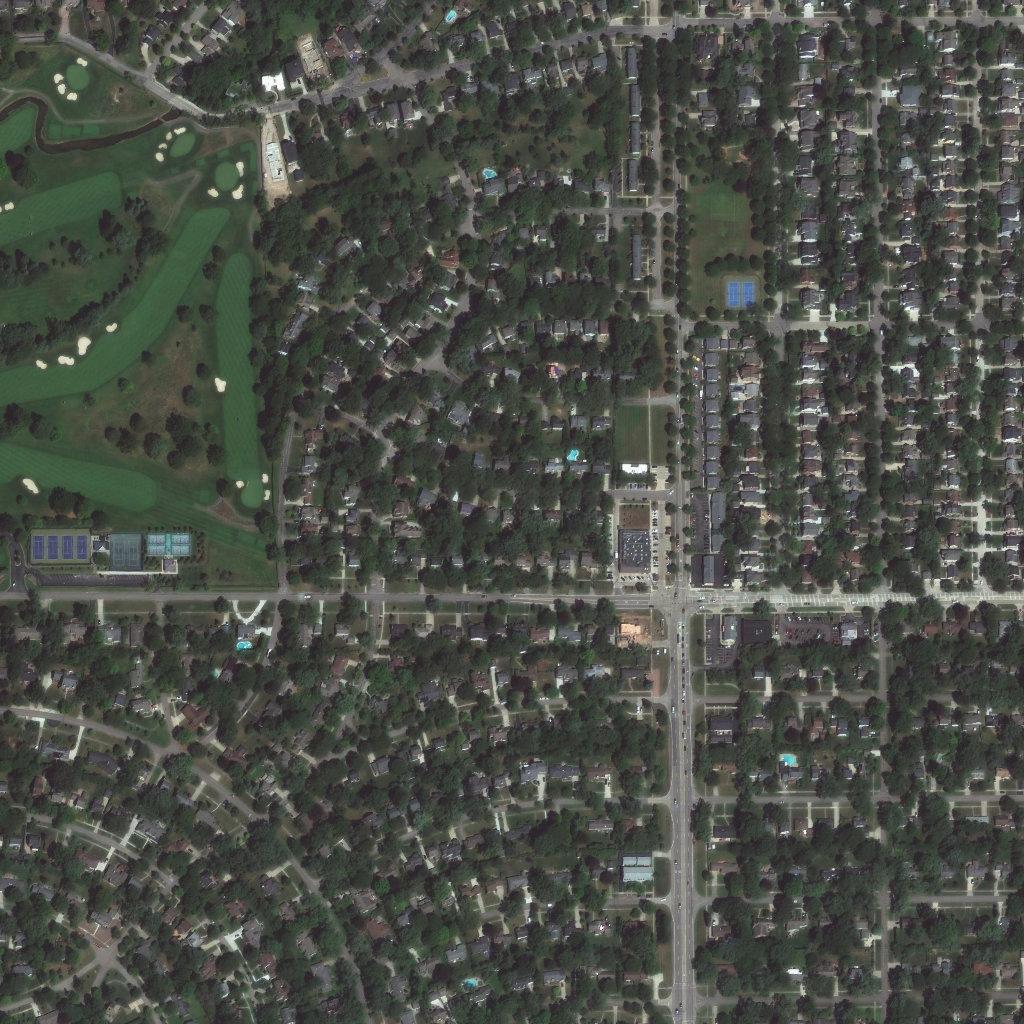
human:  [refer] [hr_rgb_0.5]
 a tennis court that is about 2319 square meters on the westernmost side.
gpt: <box>[[2, 51, 8, 55, 0]]</box>